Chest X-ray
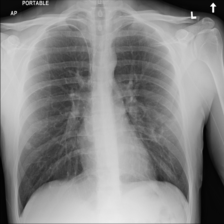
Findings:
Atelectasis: negative
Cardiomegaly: negative
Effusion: negative
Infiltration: negative
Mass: negative
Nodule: negative
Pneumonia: negative
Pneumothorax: negative
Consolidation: negative
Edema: negative
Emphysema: negative
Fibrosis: negative
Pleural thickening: negative
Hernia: negative